Interaction volume radius: 5 \u00c5
Interaction volume height: 10 \u00c5
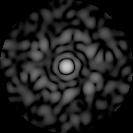
Disorder parameter: 0.8867